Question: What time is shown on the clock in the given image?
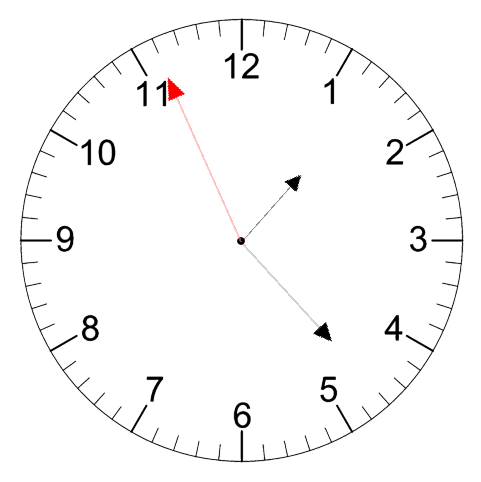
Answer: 01:22:56